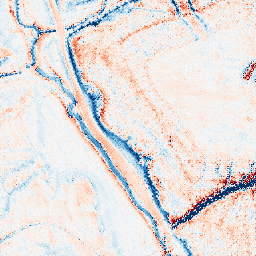
Category: edge_preserving
Decomposition family: bilateral
Decomposition parameters: d: 21
sigma_color: 100
sigma_space: 150
Upsampling method: regularized
Upsampling parameters: scale: 2
lambda_reg: 0.1
Upsampling scale: 2